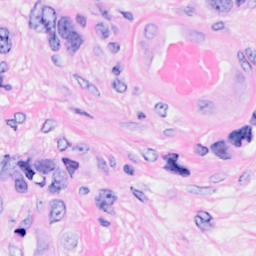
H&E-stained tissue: Breast